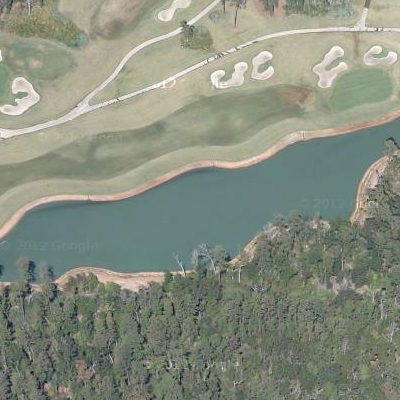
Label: RiverLake